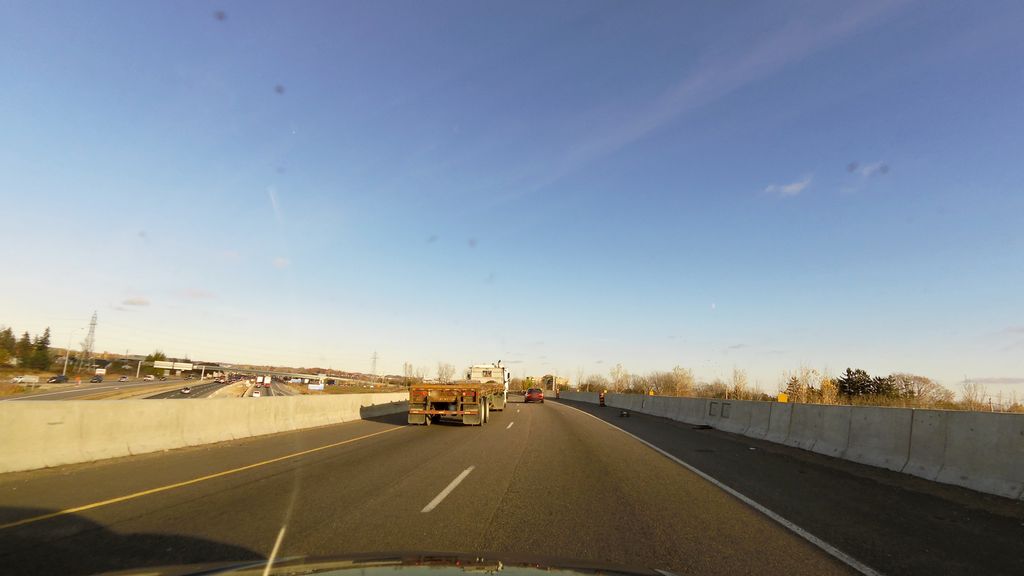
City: kitchener-waterloo